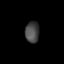
Tissue: lung
Cell type: Others
Senescence score: 0.2056
Nuclear area (px): 289
Mean DAPI intensity: 71.491